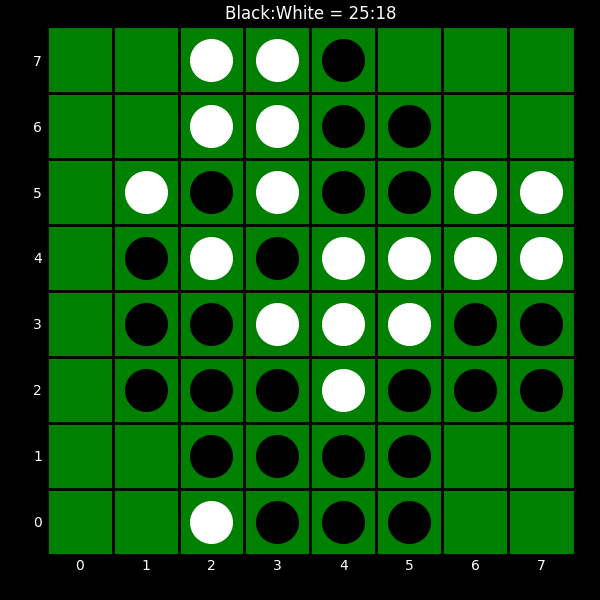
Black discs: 25
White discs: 18